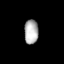
Tissue: lung
Cell type: Endothelial cells
Senescence score: 0.5437
Nuclear area (px): 336
Mean DAPI intensity: 176.911